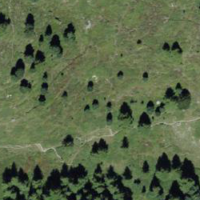
EUNIS habitat code: 26
Species observed at this site:
Papilio machaon
Calluna vulgaris